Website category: jobs
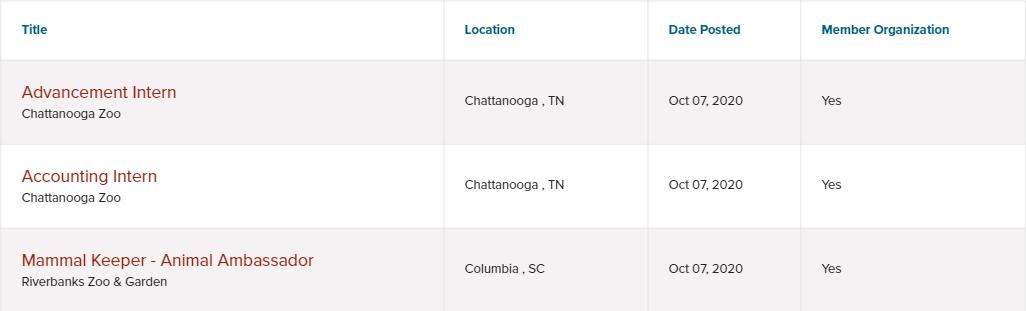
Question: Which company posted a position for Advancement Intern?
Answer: Chattanooga Zoo

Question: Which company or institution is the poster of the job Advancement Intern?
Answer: Chattanooga Zoo

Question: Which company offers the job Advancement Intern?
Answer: Chattanooga Zoo

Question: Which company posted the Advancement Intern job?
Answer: Chattanooga Zoo

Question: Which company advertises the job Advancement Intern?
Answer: Chattanooga Zoo

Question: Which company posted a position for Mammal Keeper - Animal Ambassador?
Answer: Riverbanks Zoo & Garden

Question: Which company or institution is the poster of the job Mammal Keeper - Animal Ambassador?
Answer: Riverbanks Zoo & Garden

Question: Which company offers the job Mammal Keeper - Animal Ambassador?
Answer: Riverbanks Zoo & Garden

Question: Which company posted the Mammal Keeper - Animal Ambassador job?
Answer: Riverbanks Zoo & Garden

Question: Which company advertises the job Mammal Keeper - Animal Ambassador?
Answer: Riverbanks Zoo & Garden

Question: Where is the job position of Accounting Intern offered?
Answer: Chattanooga , TN

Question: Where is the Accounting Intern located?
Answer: Chattanooga , TN

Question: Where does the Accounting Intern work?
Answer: Chattanooga , TN

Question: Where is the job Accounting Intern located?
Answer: Chattanooga , TN

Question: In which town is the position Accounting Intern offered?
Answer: Chattanooga , TN

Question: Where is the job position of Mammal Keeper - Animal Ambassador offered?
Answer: Columbia , SC

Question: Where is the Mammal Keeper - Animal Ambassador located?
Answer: Columbia , SC

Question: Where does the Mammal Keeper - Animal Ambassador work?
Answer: Columbia , SC

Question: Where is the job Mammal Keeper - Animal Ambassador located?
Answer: Columbia , SC

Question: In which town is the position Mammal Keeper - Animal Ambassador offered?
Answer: Columbia , SC

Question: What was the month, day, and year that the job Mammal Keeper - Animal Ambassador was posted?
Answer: Oct 07, 2020

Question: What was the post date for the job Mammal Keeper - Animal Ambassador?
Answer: Oct 07, 2020

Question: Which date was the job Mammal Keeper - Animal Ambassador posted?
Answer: Oct 07, 2020

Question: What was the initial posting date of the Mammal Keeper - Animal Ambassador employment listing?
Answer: Oct 07, 2020

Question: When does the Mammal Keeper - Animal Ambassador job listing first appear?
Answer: Oct 07, 2020

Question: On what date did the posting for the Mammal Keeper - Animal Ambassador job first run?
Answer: Oct 07, 2020

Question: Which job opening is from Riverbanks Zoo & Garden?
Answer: Mammal Keeper - Animal Ambassador

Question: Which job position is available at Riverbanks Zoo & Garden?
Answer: Mammal Keeper - Animal Ambassador

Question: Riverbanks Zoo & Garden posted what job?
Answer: Mammal Keeper - Animal Ambassador

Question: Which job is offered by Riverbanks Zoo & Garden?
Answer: Mammal Keeper - Animal Ambassador

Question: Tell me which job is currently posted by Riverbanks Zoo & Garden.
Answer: Mammal Keeper - Animal Ambassador

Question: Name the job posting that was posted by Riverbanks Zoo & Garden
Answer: Mammal Keeper - Animal Ambassador

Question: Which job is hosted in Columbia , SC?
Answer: Mammal Keeper - Animal Ambassador

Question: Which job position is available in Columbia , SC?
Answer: Mammal Keeper - Animal Ambassador

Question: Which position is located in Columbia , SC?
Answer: Mammal Keeper - Animal Ambassador

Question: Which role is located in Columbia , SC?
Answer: Mammal Keeper - Animal Ambassador

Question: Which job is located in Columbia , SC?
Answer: Mammal Keeper - Animal Ambassador

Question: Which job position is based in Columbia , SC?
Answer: Mammal Keeper - Animal Ambassador